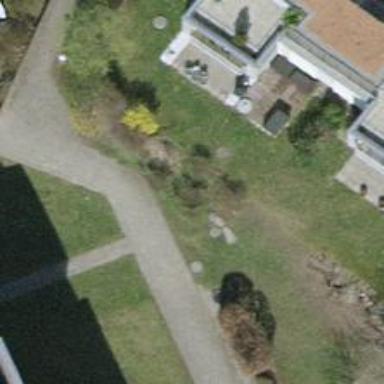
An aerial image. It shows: Urban tree adds touch of nature to the surroundings.